Field crop: maize
Growth stage: 2
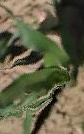
Species: maize